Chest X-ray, AP view. Patient: 65 years old, sex M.
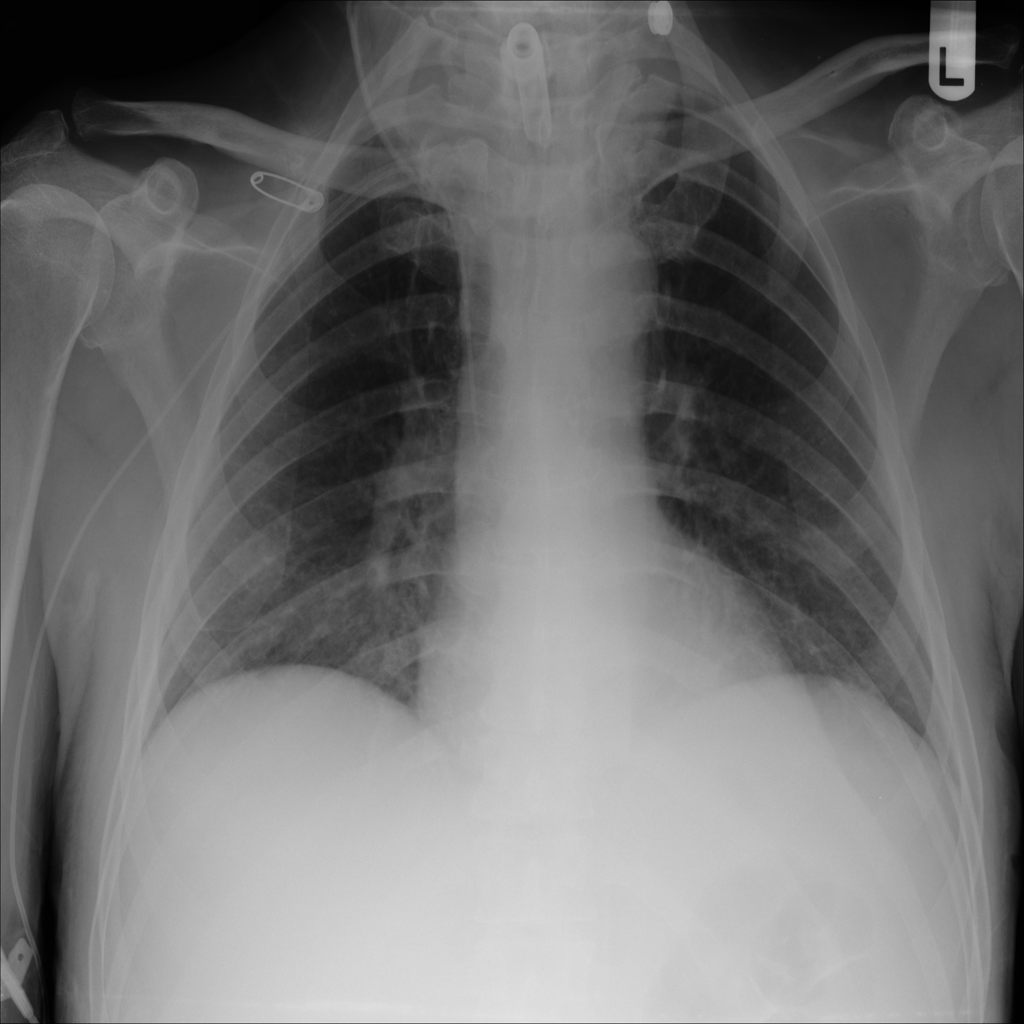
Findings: No Finding